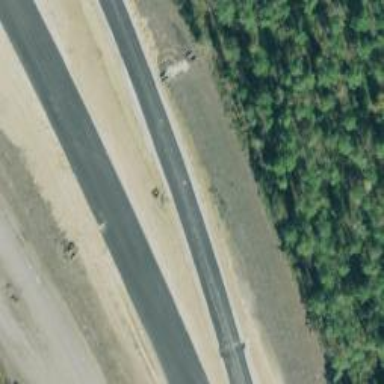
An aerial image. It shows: Trunk link highway.